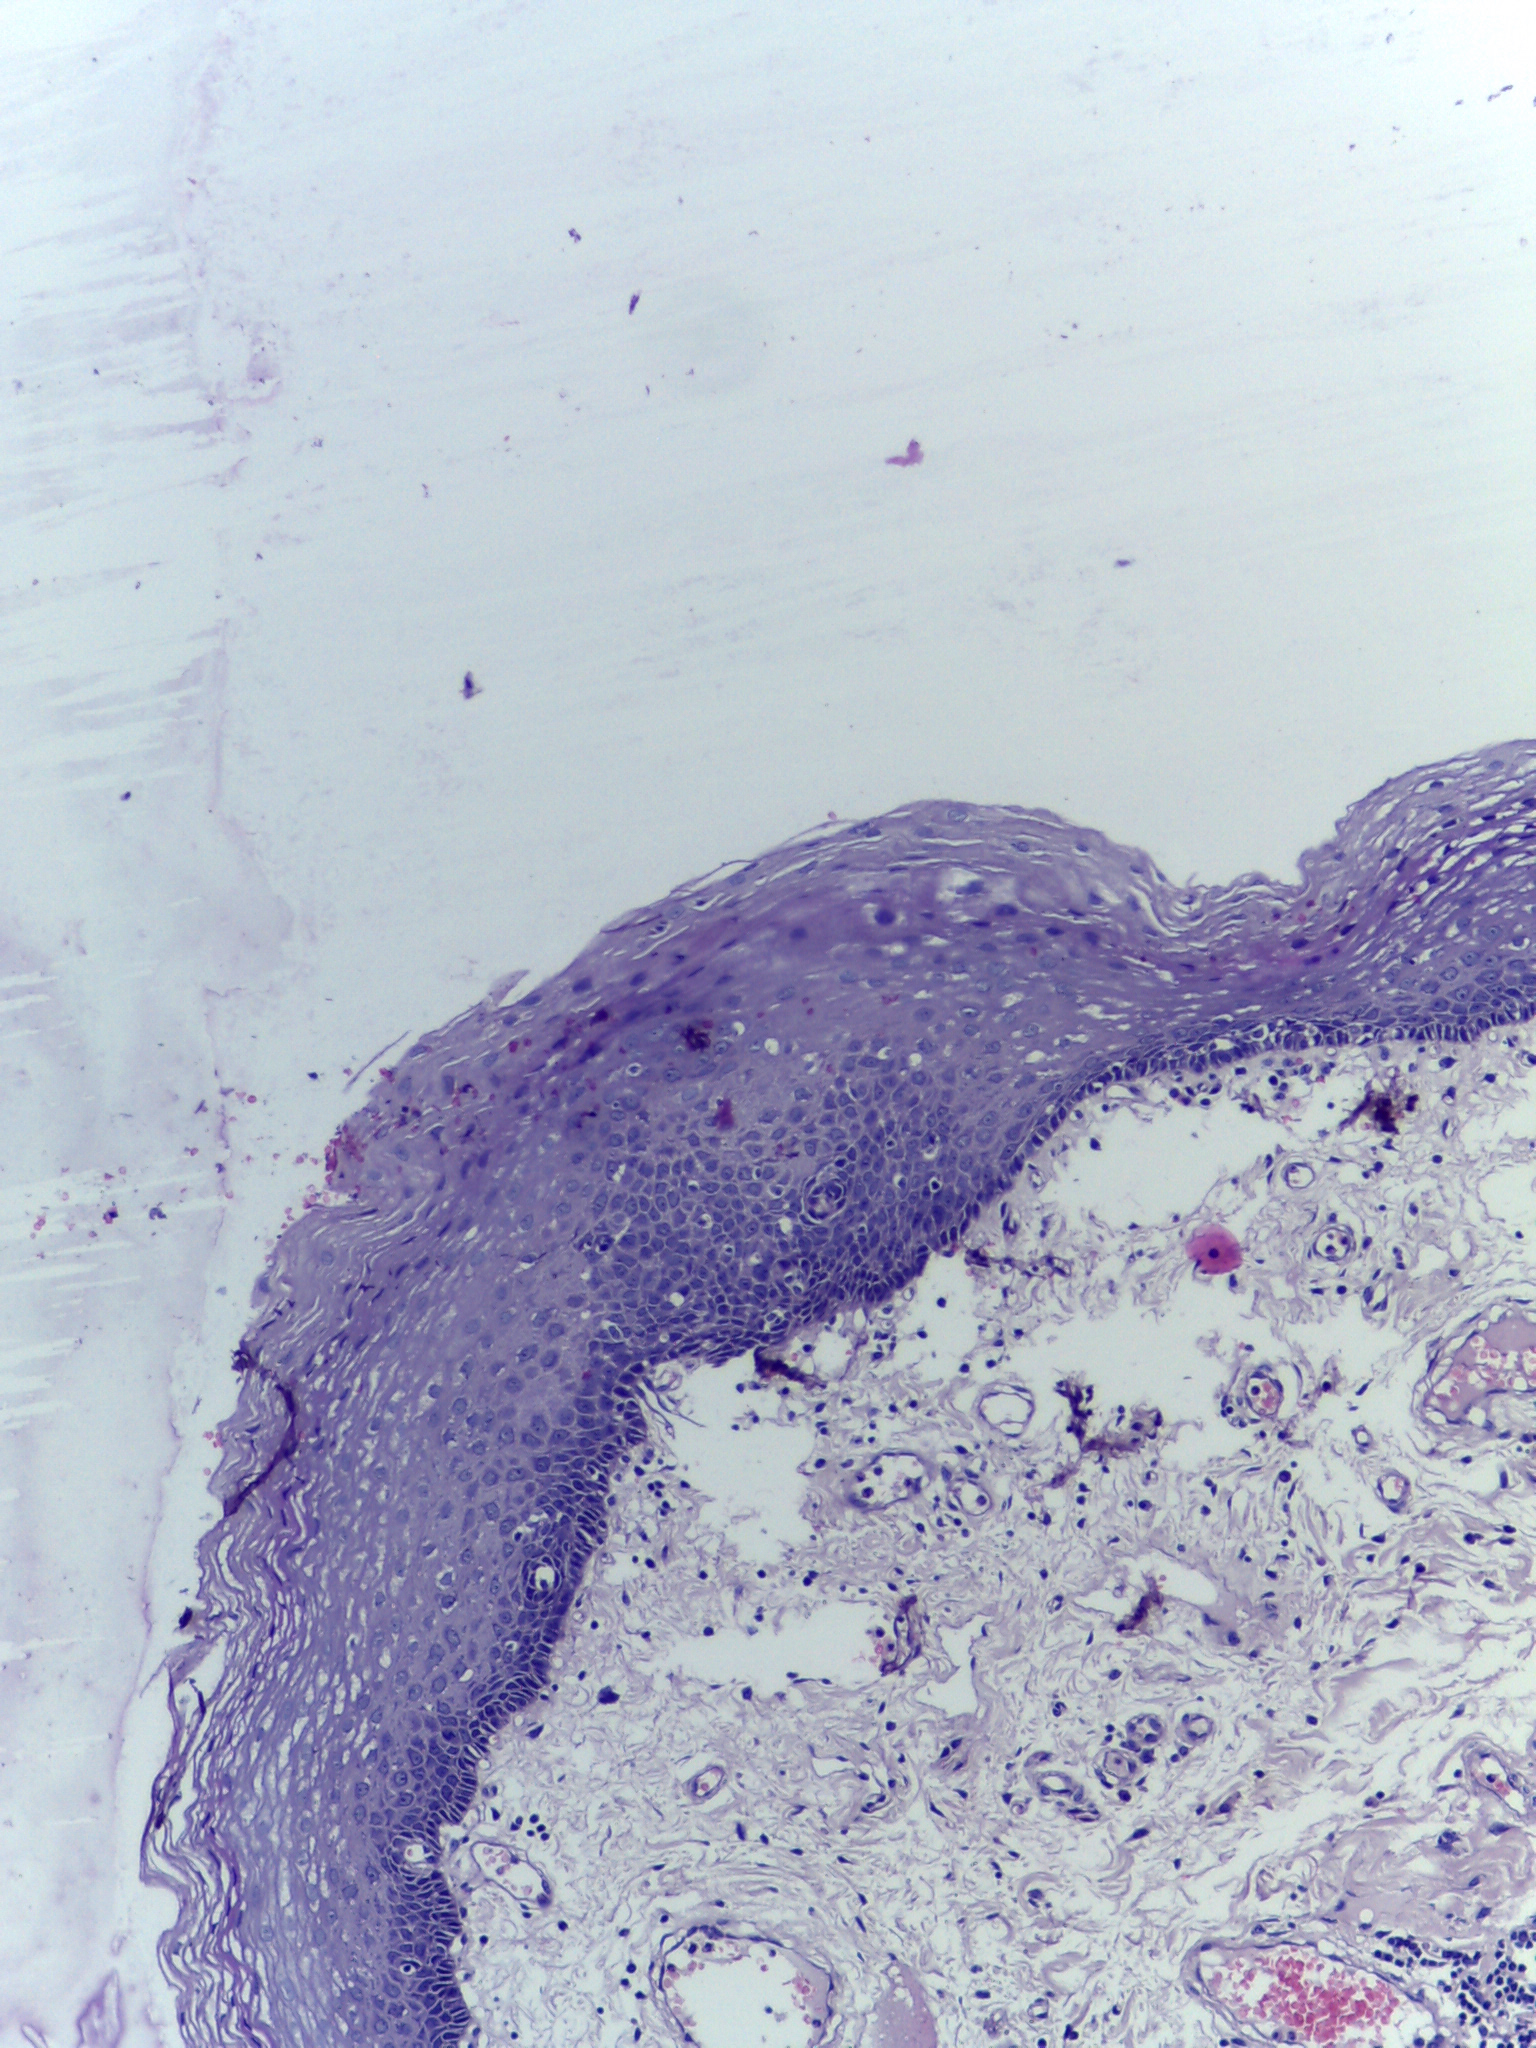
Diagnosis: Normal